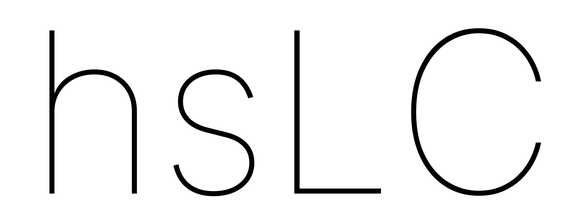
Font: Inter_Thin